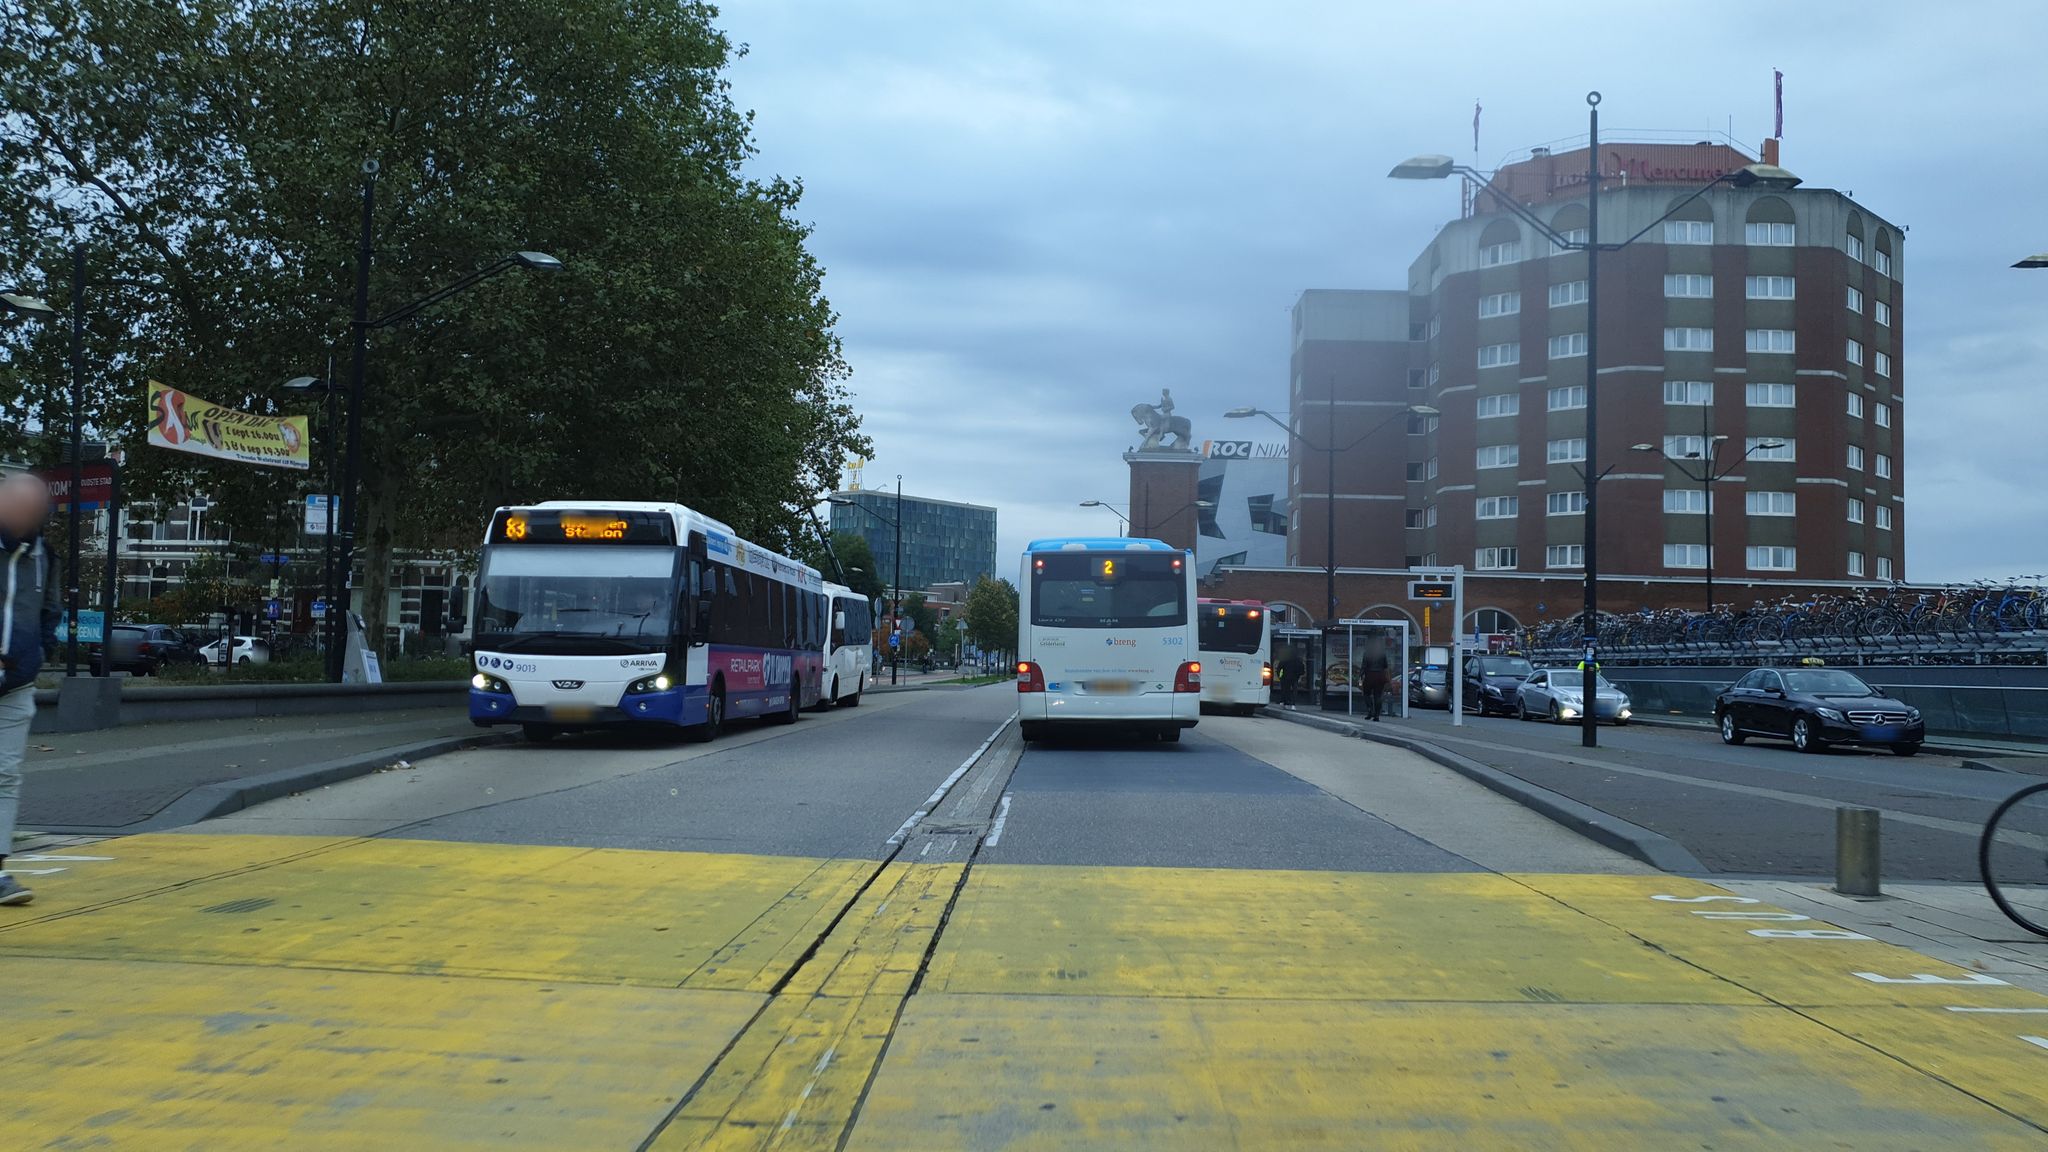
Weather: cloudy
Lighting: day
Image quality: good
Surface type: walking surface
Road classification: cycleway, footway, steps
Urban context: urban centre
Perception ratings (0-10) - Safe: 0.94, Lively: 8.1, Beautiful: 7.53, Boring: 4.35, Depressing: 6.25, Wealthy: 4.58